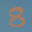
Label: 8